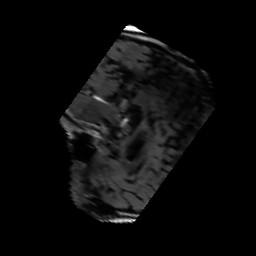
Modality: FLAIR
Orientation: sagittal
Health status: ill
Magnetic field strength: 3 T